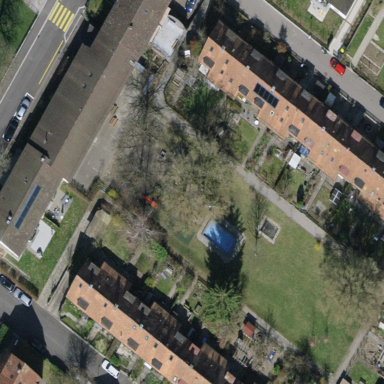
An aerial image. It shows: Kindergarten.